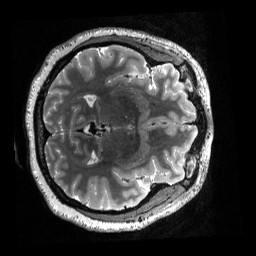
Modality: T2w
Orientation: axial
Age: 46
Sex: female
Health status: ill
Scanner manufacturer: siemens
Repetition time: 3.2 s